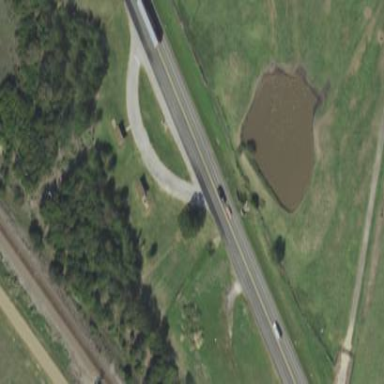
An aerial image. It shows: Rest area along the road with picnic tables.